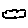
Label: cloud